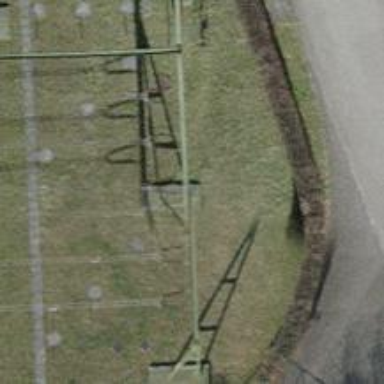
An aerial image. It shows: Insulator used in power systems.